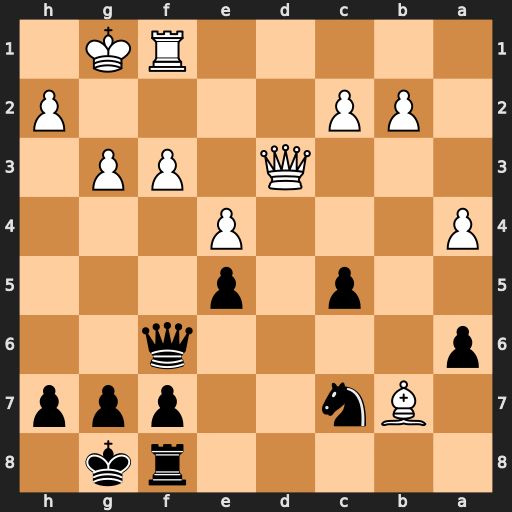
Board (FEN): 5rk1/1Bn2ppp/p4q2/2p1p3/P3P3/3Q1PP1/1PP4P/5RK1
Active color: b
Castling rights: -
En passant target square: -
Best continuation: Qb6 Qb3 Qa7 Kh1 c4